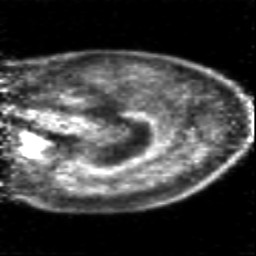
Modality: PET
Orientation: sagittal
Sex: female
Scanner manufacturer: siemens